Aerial crown-view tile of a tropical tree (Barro Colorado Island, Panama), acquired 20250715:
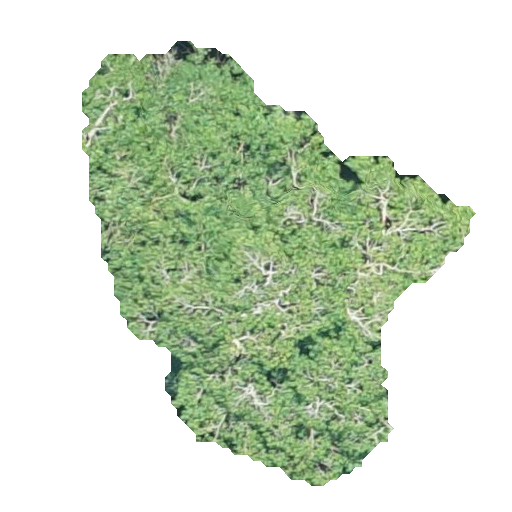
Species: Hura crepitans
GBIF accepted scientific name: Hura crepitans
Crown area: 153.434 m²